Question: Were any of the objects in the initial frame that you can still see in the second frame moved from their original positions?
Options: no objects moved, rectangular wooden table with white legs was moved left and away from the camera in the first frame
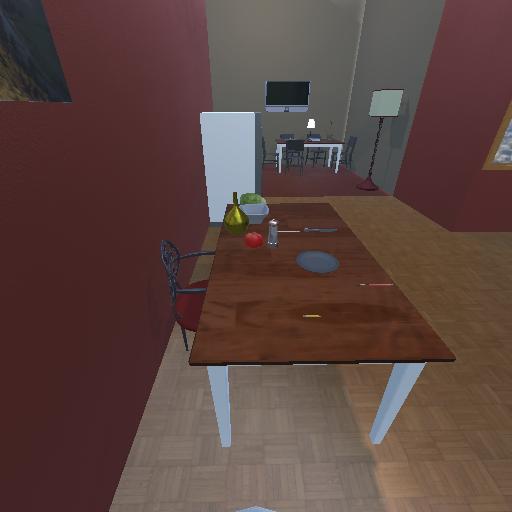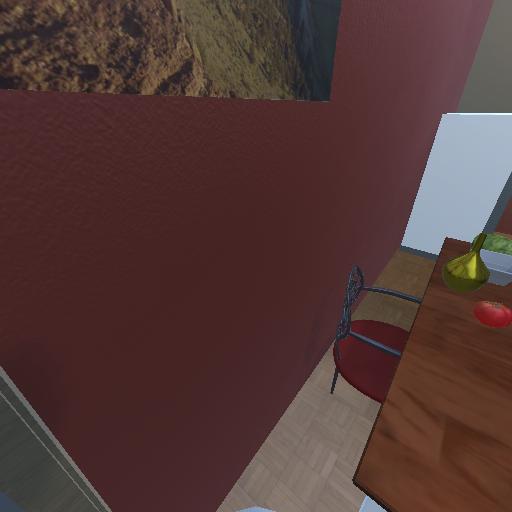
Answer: no objects moved